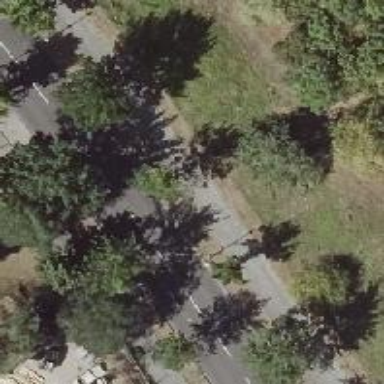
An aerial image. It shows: Avenue of deciduous broadleaved trees.